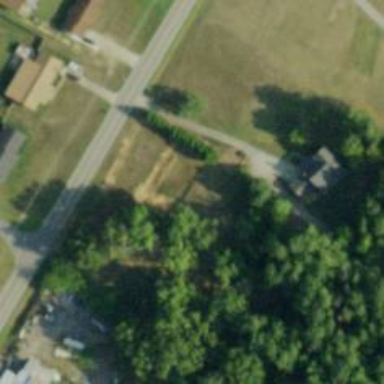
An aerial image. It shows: Driveway leading to service road.